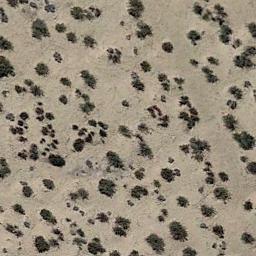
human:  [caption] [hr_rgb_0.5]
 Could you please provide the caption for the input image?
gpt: Chaparral is evenly and sparsely distributed on the sand .

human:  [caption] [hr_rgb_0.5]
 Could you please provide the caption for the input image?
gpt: There are dozens of trees in this desert .

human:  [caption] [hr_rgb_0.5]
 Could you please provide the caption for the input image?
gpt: There are some dry bushes make up the chaparral on the desert .

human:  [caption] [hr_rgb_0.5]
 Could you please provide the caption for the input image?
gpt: The chaparral is scattered and sparse .

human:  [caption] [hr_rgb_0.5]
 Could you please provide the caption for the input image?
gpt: Some chaparrals of different sizes grow in the desert .